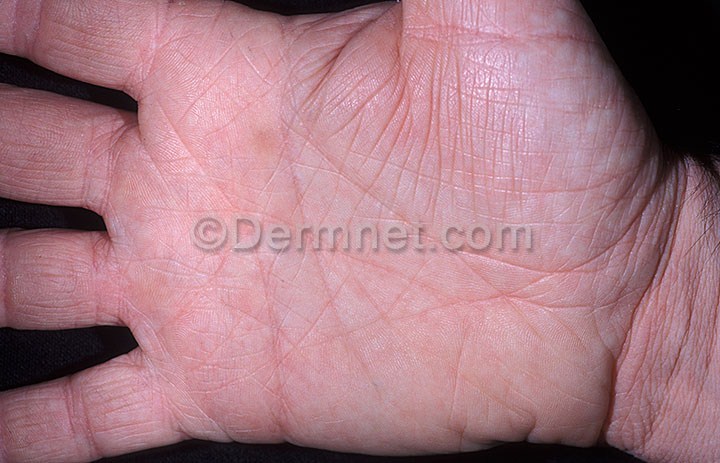
Disease: Atopic Dermatitis Photos